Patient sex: F
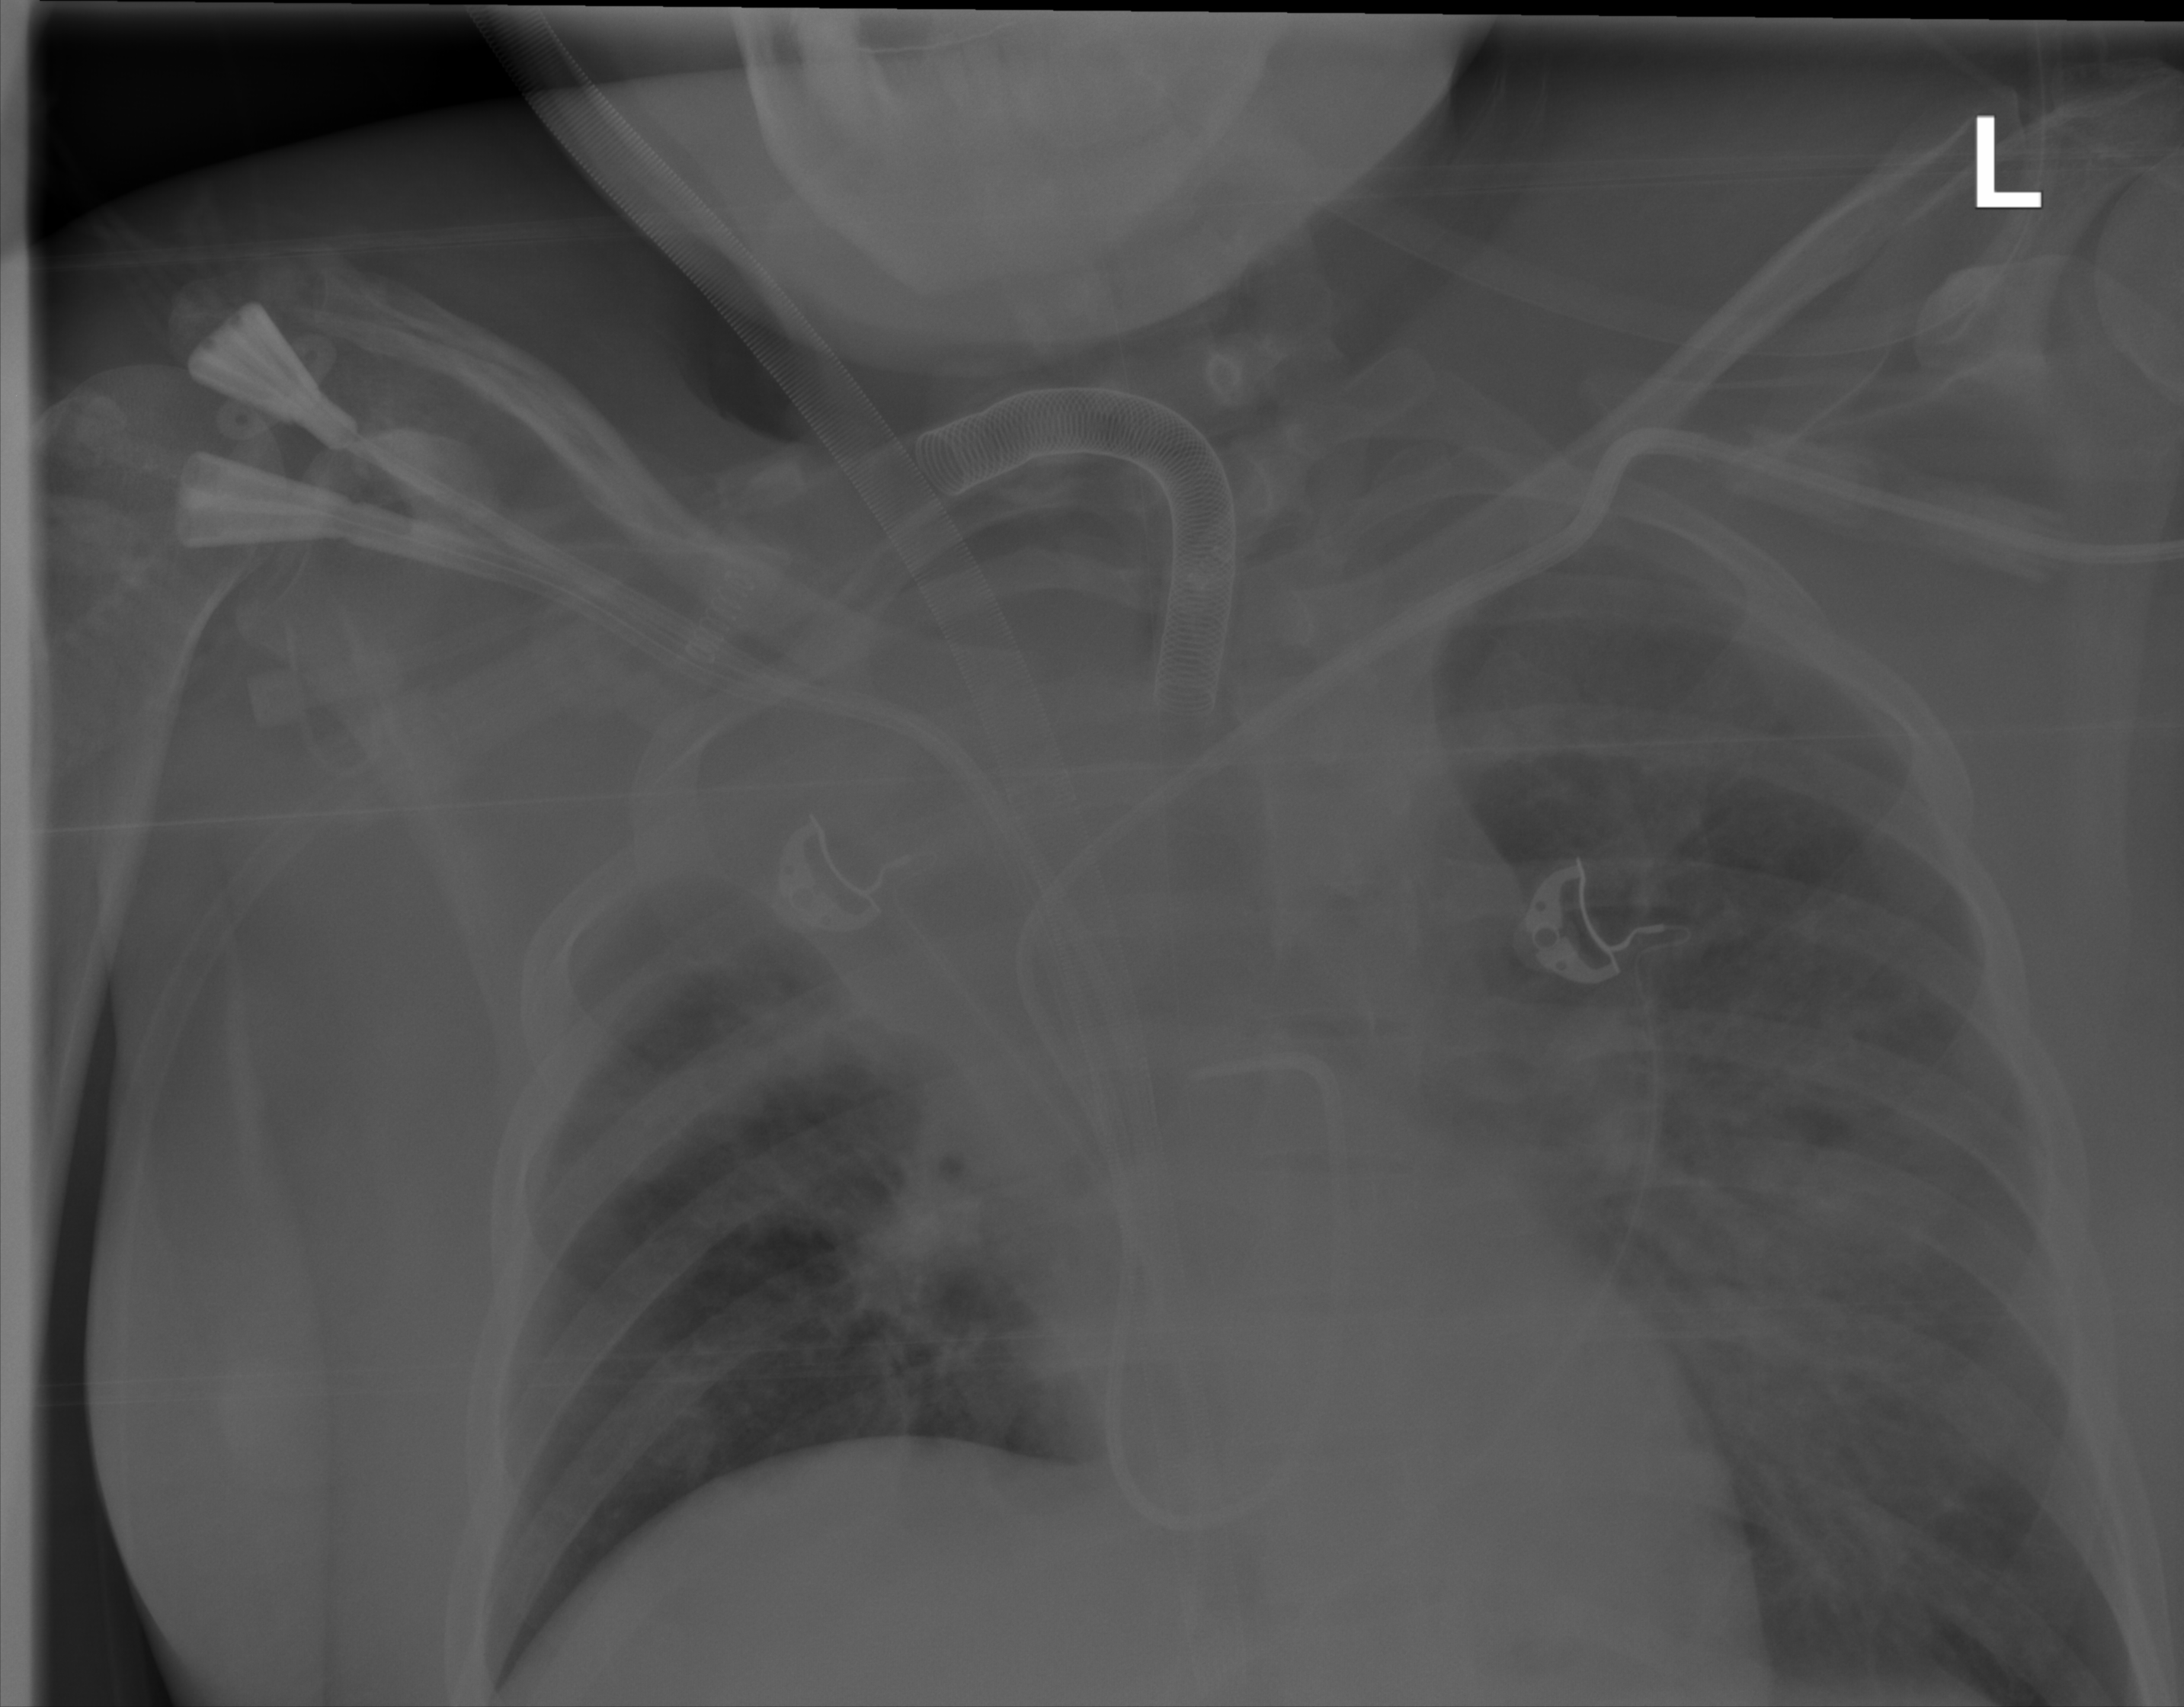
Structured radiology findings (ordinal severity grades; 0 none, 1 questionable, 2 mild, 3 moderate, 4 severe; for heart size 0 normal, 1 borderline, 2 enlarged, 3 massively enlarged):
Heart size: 0
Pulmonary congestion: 0
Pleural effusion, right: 0
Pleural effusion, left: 0
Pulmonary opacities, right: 0
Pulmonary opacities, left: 2
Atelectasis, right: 4
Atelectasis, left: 0